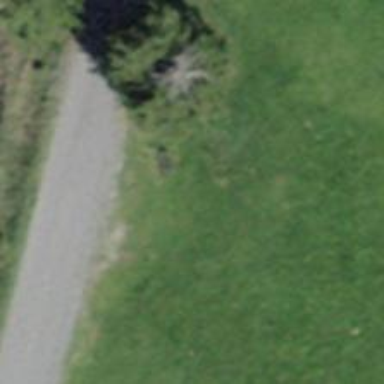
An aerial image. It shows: Brown bench.